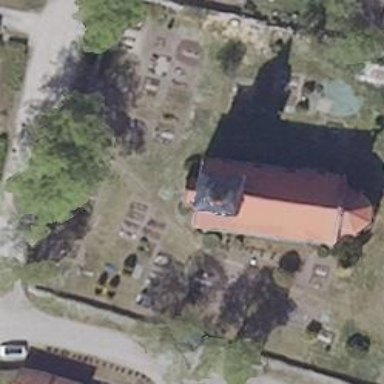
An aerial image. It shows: Cemetery.